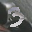
Label: 3